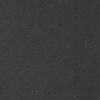
Label: not_dusty